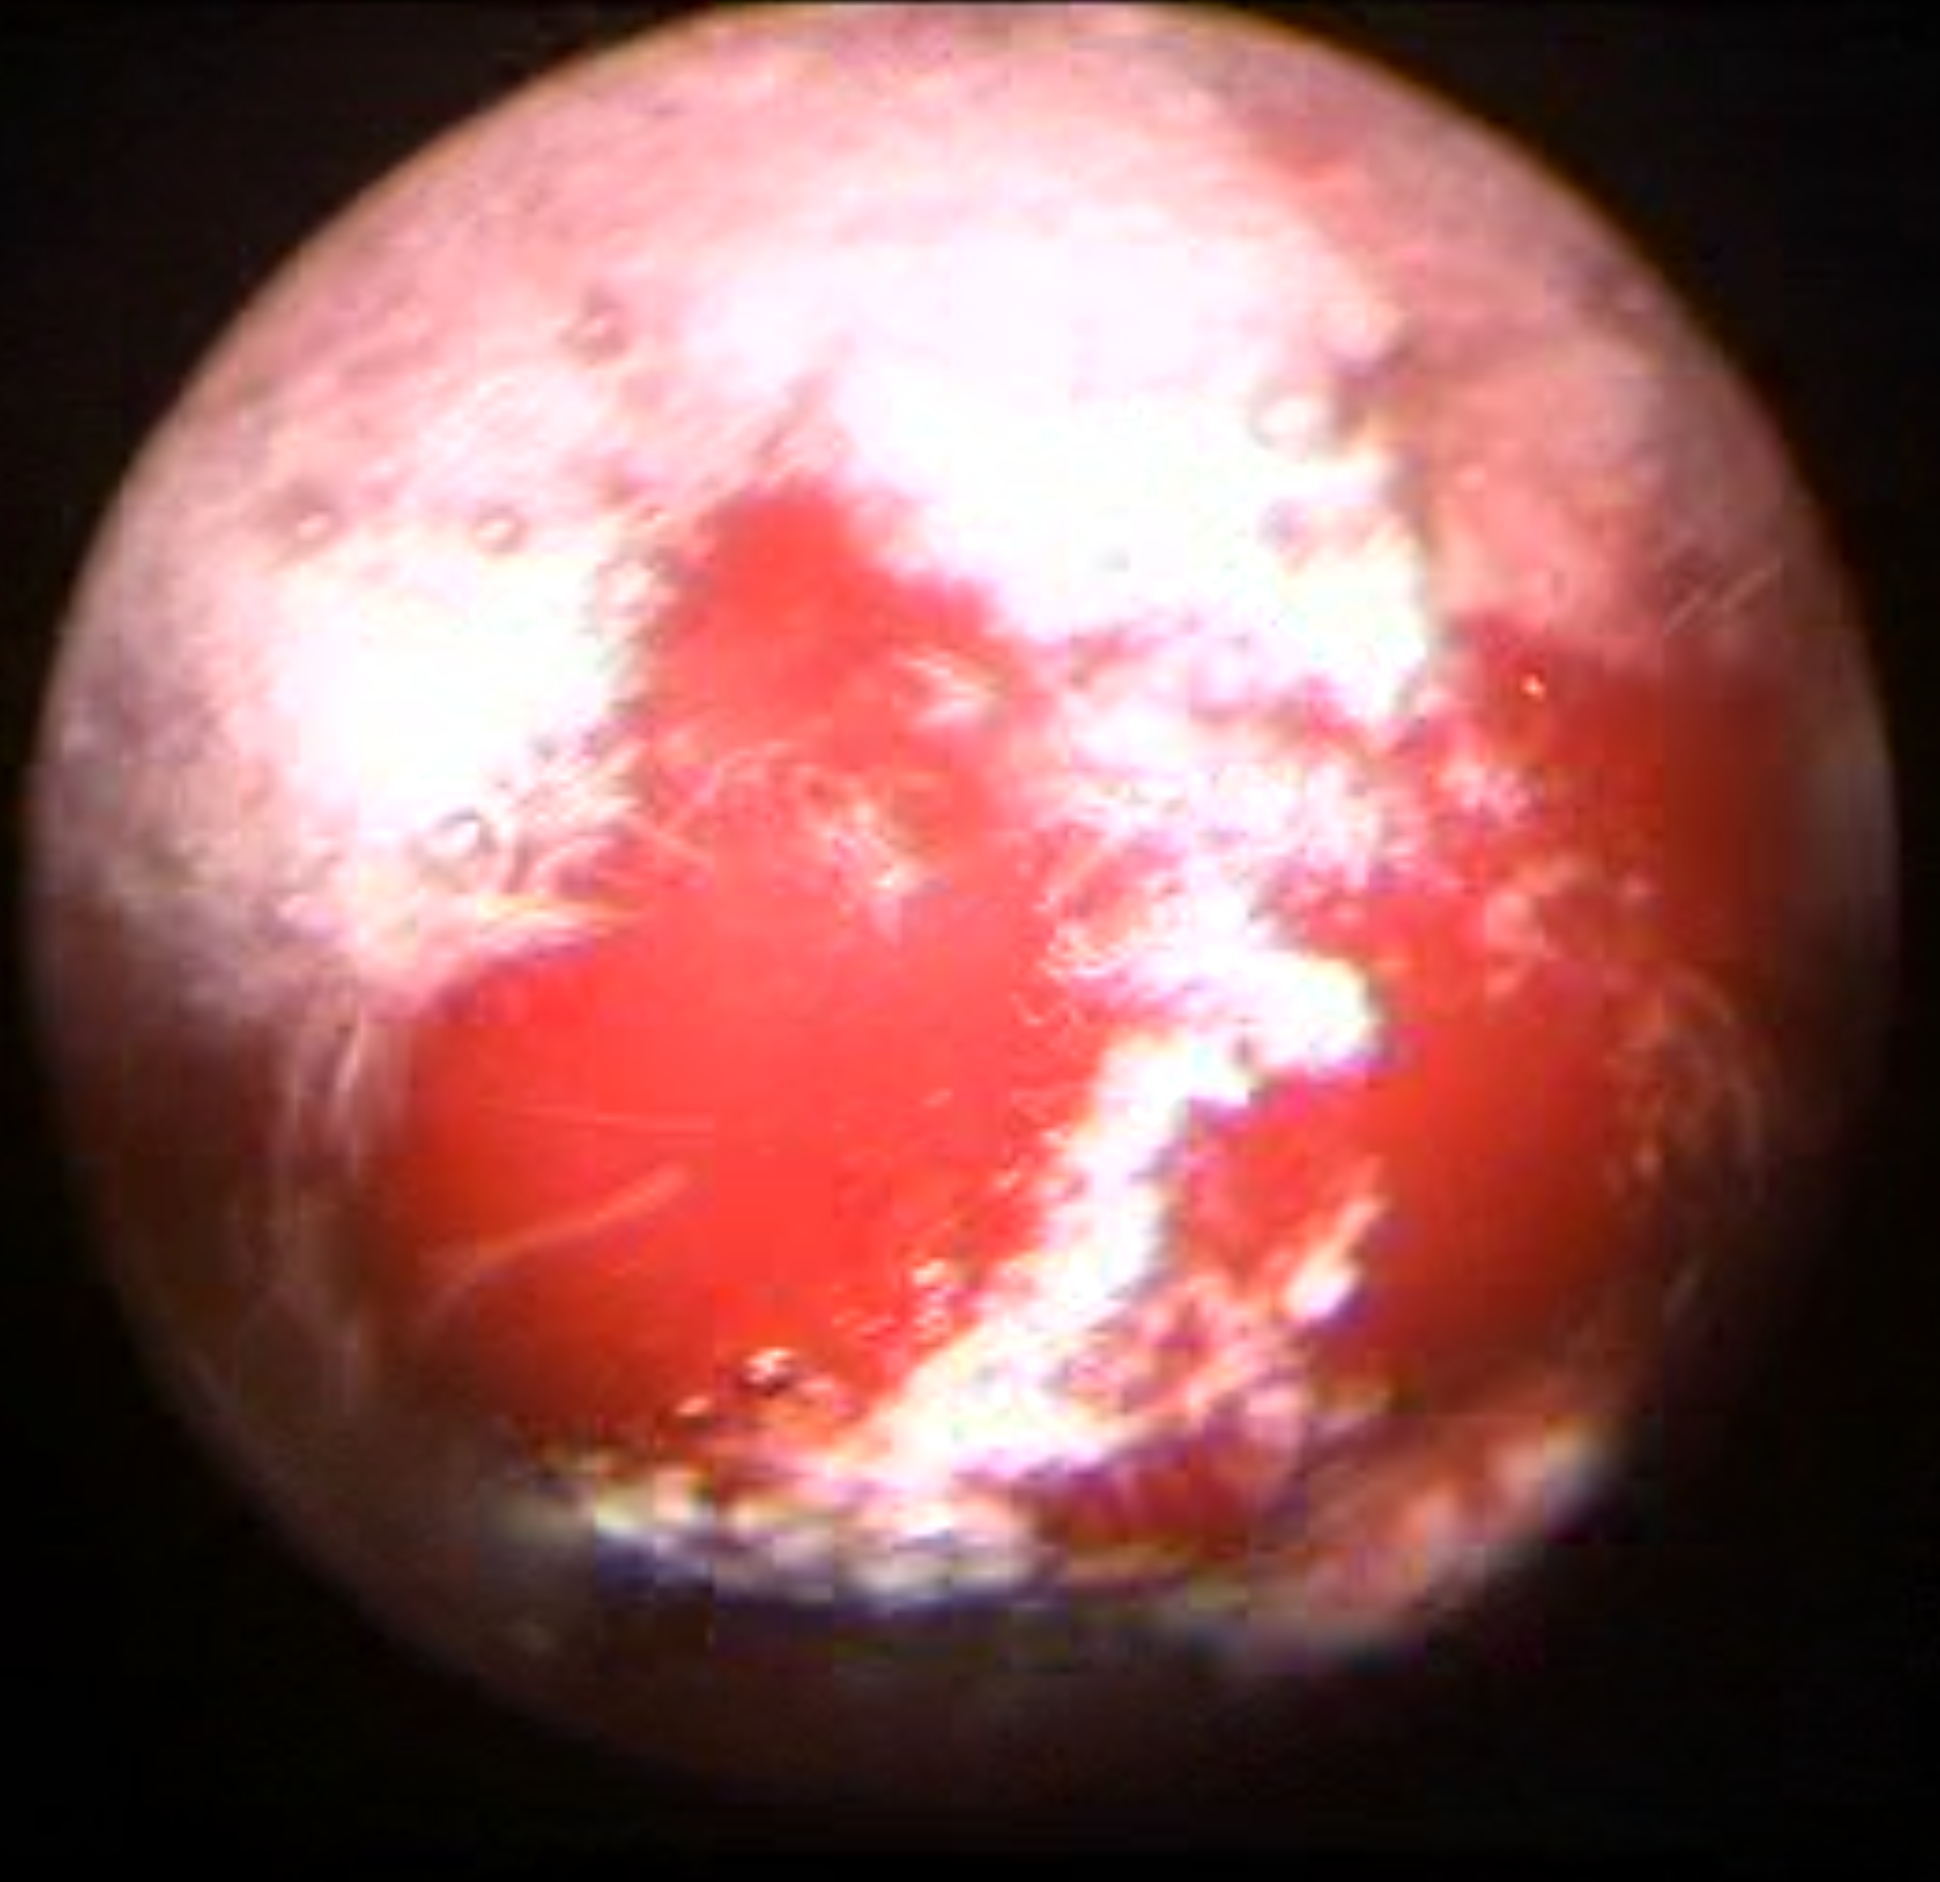
Modality: WLC
Class: Malignant
Subclass: HighGradePapillary
Lesion: L4
Stage: T1
Morphology: Non-papillary
Bladder cancer association: Yes